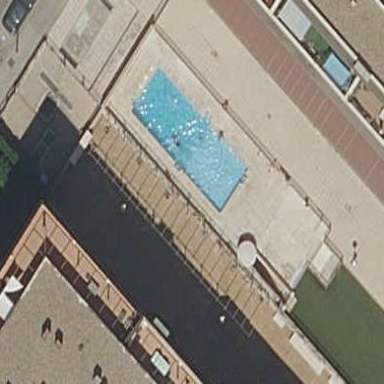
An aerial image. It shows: Swimming pool located in leisure land.